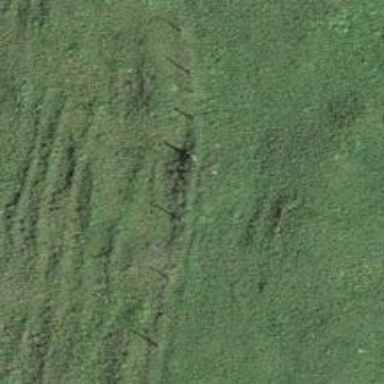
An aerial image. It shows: Track with grass surface categorized as grade4 tracktype.